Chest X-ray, PA view. Patient: 20 years old, sex M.
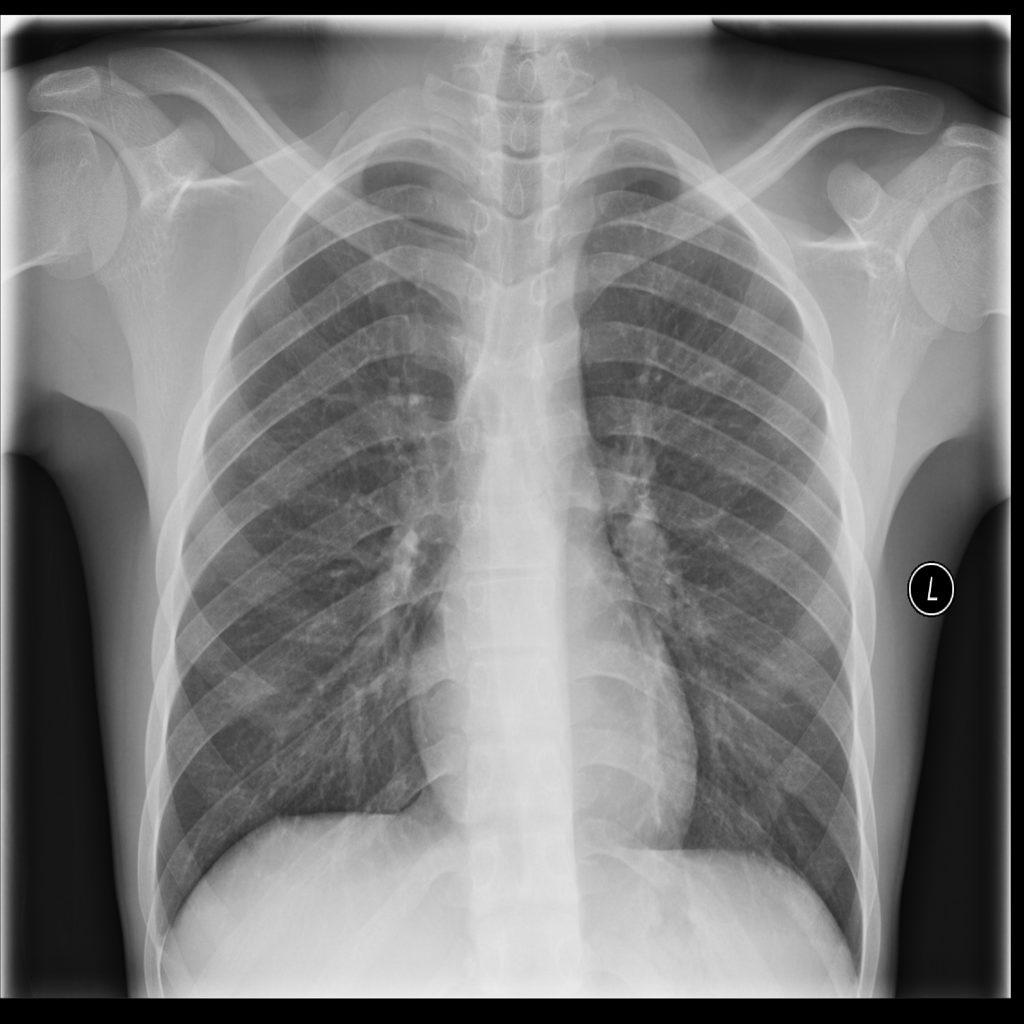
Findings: No Finding